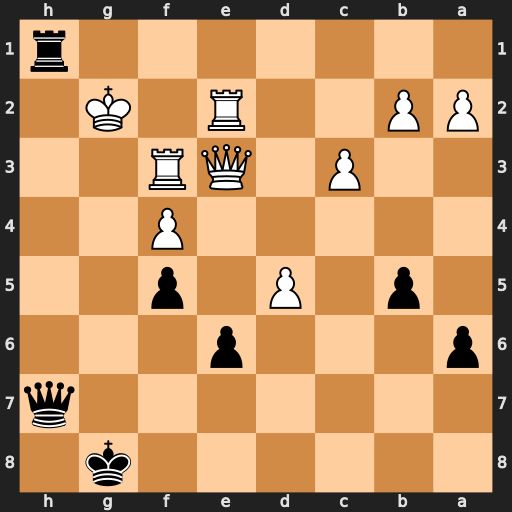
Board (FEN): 6k1/7q/p3p3/1p1P1p2/5P2/2P1QR2/PP2R1K1/7r
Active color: b
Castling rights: -
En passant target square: -
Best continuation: Qh2#